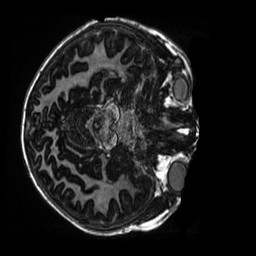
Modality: MP2RAGE
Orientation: axial
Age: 9
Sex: male
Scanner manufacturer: siemens
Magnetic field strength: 3 T
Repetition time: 4 s
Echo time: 0.00303 s